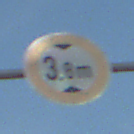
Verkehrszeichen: TatsaechlicheHoehe
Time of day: MorningAfternoon
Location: Outdoor (Suburban)
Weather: PartlyCloudy
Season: NotSpecified
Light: Natural